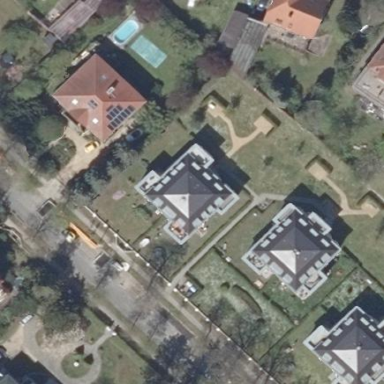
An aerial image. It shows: Beige apartment building with black mansard roof made of roof tiles.